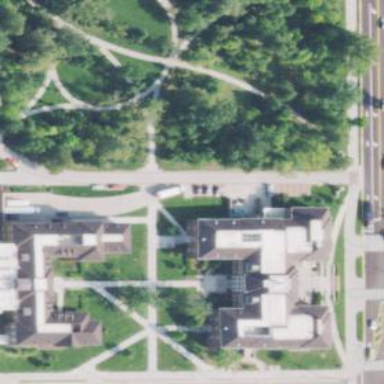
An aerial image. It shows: University building.